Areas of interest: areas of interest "Tangxun Lake Station"
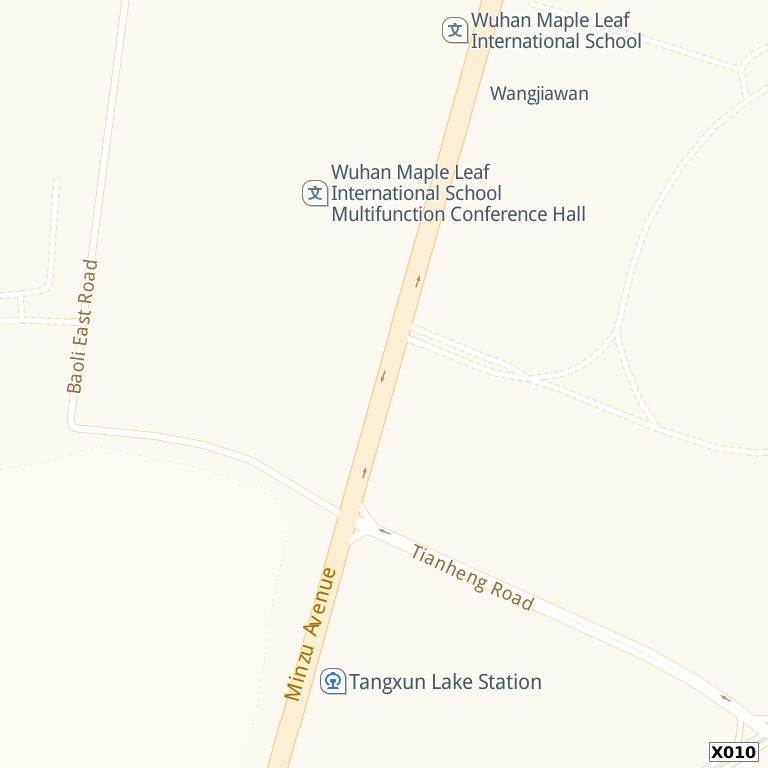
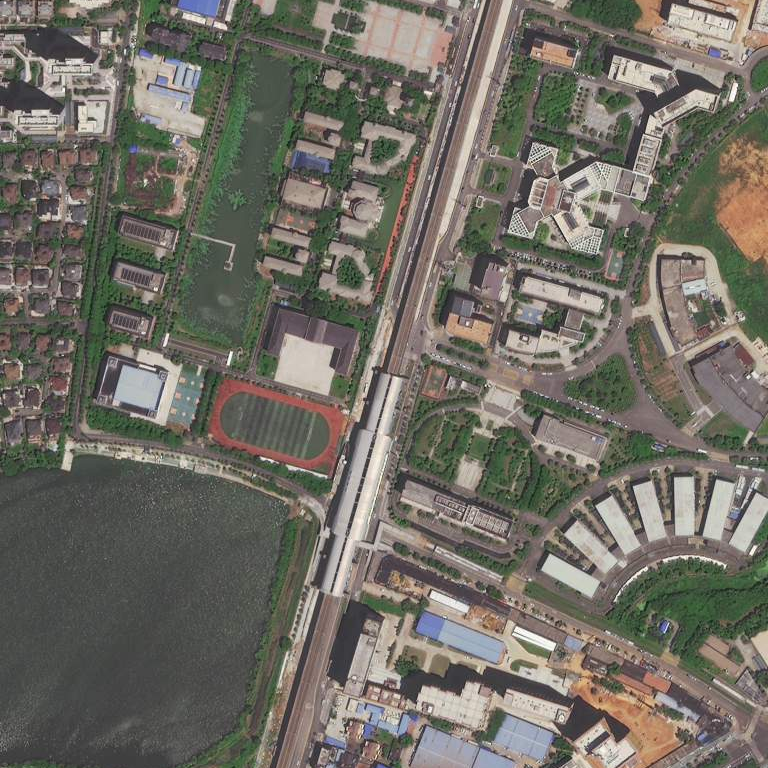